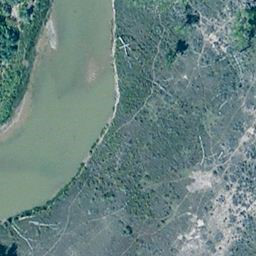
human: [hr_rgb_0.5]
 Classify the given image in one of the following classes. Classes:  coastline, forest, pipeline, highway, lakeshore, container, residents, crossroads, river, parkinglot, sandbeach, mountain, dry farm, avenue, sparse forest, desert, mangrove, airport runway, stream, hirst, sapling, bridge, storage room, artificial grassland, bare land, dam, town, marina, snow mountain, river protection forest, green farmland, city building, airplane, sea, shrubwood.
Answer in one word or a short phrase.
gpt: river